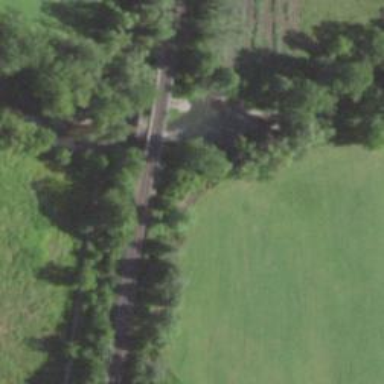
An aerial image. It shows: Railway bridge.